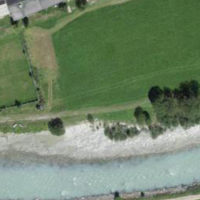
EUNIS habitat code: 26
Species observed at this site:
Phoenicurus ochruros